Question: I'm trying to create a slick fade in/fade out effect when users hover over an unordered list menu by using jQuery.Thus far I can fade in the sub menu when users hover over a menu item containing sub items but I'm struggling to hide it.
The requirement is as follows - If the mouse is not over the sub menu items or it's parent - fade out the sub menu list.
I'm including a screen shot of my menu and the HTML markup, please suggest how can i hide the menu as per the requirement listed above:

'''
<html xmlns="http://www.w3.org/1999/xhtml">
<head>
<title>Home</title>
<link href="Styles/Style.css" rel="stylesheet" type="text/css" />
<script src="Scripts/jquery-1.4.1.min.js" type="text/javascript"></script>
<script type="text/javascript">
jQuery(document).ready(function () {
$('#subList').css("display", "none");
$('#item3').mouseover(function () {
$('#subList').fadeIn('slow');
$('#subList').css("display", "block");
});
$('#subItem1').mouseover(function () {
$('#subList').css("display", "block");
});
$('#subItem2').mouseover(function () {
$('#subList').css("display", "block");
});
$("#subItem1").mouseleave(function () {
$("#subList").fadeOut("slow");
});
$('#subItem2').mouseleave(function () {
$('#subList').fadeOut("slow");
});
});
</script>
</head>
<body>
<div class="menu">
<ul>
<li><a href="item4.htm">Menu Item 4</a></li>
<li><a href="#" id="item3">Menu Item3</a>
<ul id="subList">
<li id="subItem1"><a href="subItem1.htm">Sub Item 1</a></li>
<li id="subItem2"><a href="subItem2.htm">Sub Item 2</a></li>
</ul>
</li>
<li><a href="item2.htm">Menu Item 2</a></li>
<li><a href="item1.htm">Menu Item 1</a></li>
</ul>
</div>
</body>
</html>
'''
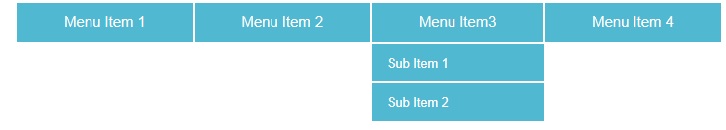
Answer: try this script:
'''
$(function(){
$(".menu ul li").hover(function(){
$(this).children("ul").stop().fadeIn("slow");
},
function(){
$(this).children("ul").stop().fadeOut("slow");
})
})
'''
<URL>